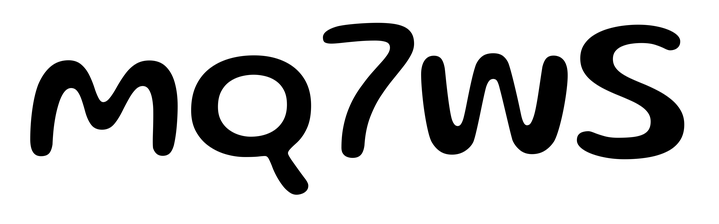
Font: Gluten_Regular